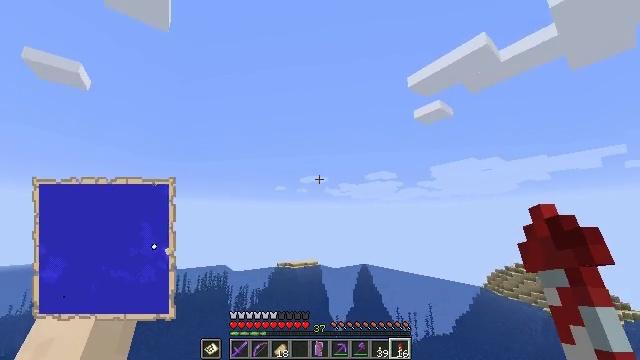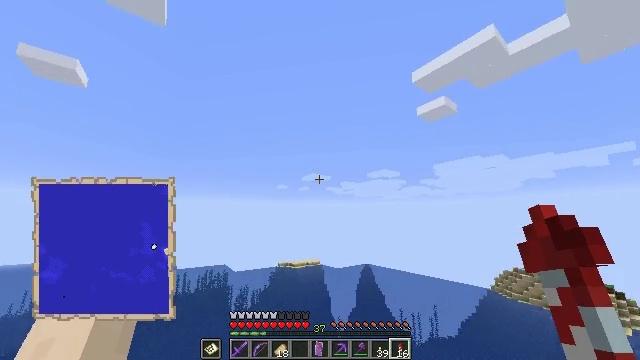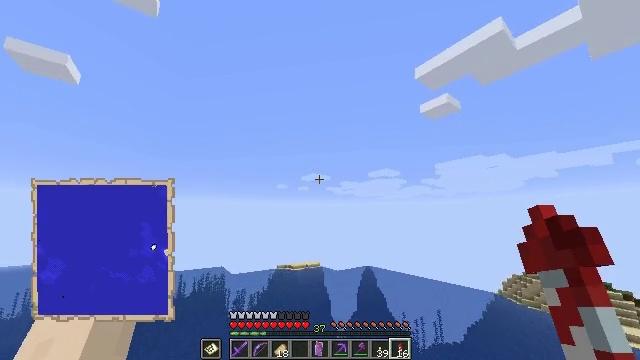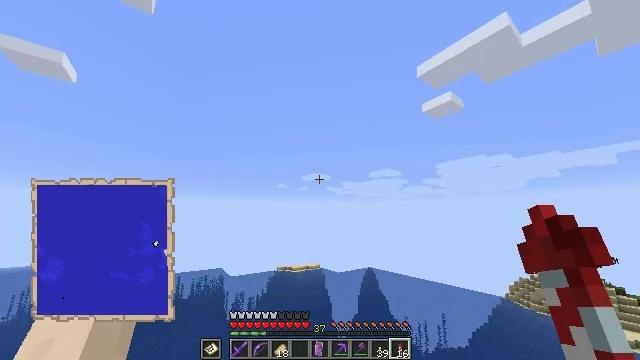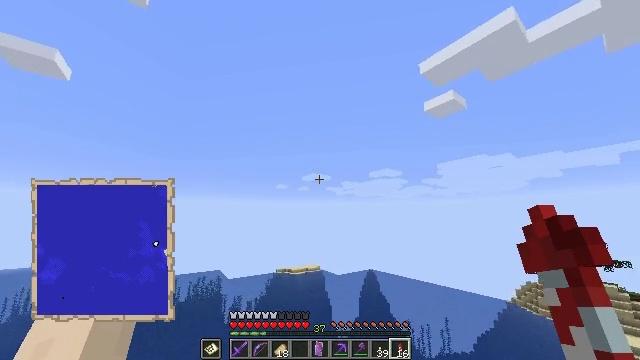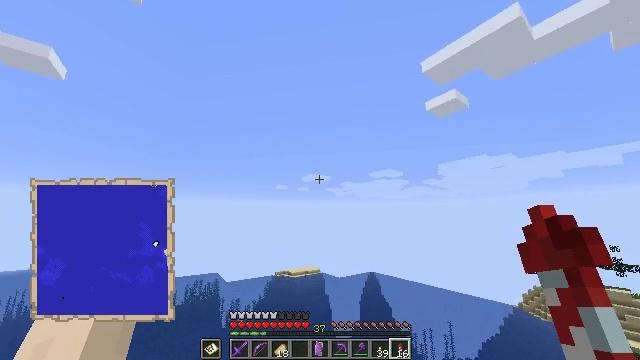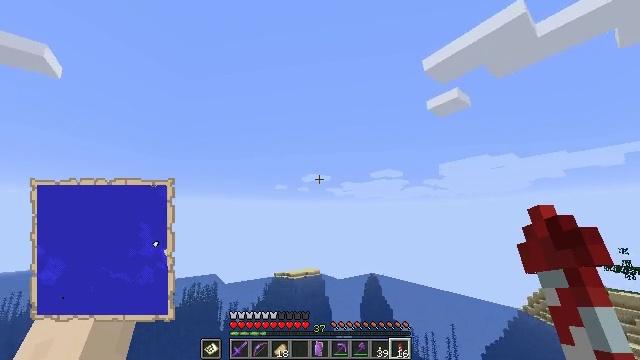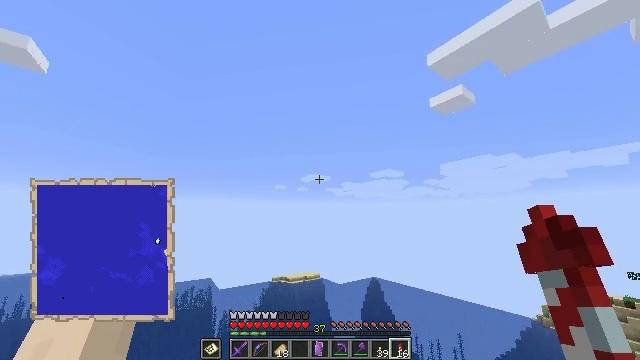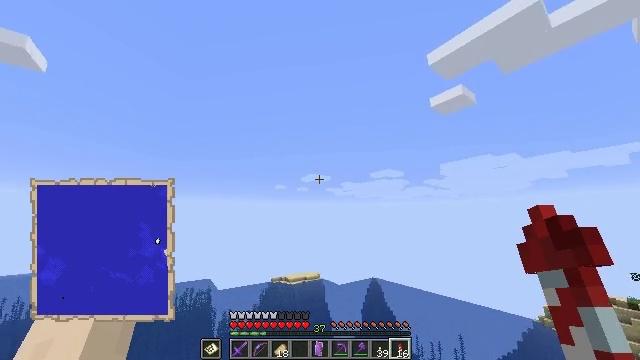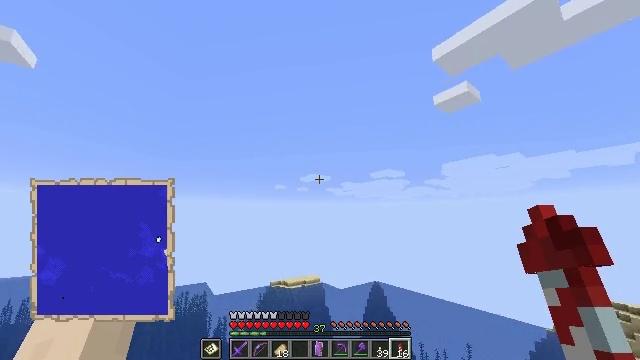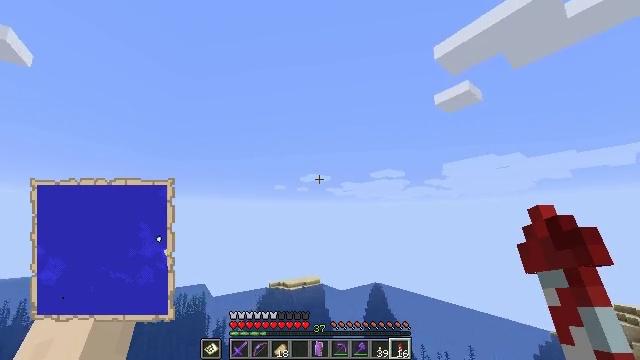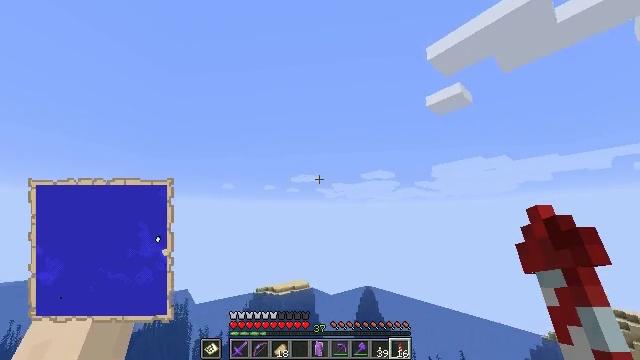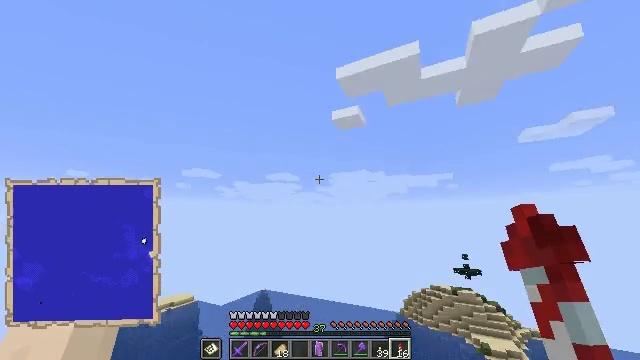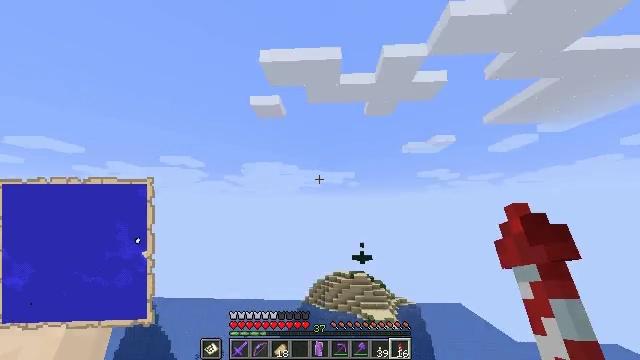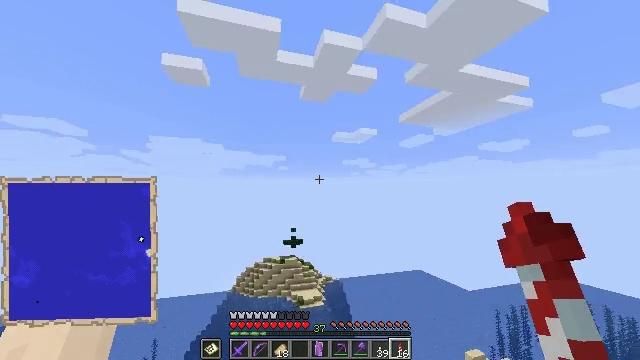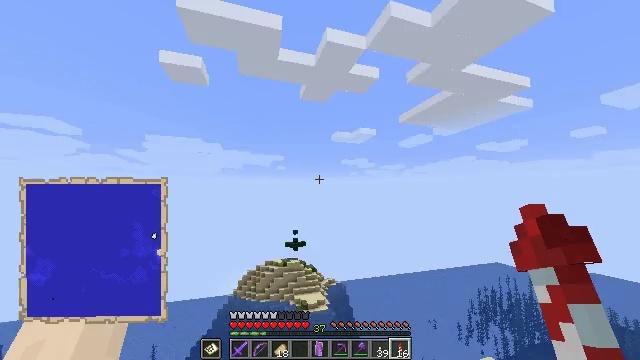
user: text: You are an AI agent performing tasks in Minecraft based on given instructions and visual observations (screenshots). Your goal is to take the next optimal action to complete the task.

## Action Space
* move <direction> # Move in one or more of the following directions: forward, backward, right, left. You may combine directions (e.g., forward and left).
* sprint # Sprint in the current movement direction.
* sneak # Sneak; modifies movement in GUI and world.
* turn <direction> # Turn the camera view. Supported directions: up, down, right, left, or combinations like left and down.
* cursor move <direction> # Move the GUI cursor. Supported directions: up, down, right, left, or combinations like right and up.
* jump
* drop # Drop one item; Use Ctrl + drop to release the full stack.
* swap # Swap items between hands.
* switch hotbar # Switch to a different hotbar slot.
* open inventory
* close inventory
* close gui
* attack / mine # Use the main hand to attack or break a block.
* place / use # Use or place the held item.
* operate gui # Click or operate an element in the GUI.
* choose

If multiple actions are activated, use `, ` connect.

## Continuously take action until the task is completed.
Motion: motion action
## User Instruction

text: Combine materials to craft a filled map.
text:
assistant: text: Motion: move forward, sprint
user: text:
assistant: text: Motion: move forward, sprint
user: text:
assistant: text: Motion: move forward, sprint
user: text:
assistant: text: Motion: move forward, sprint
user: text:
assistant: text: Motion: move forward, sprint
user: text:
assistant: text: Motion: move forward, sprint
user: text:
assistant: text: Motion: move forward, sprint
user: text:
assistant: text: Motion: move forward, sprint
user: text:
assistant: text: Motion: move forward, sprint
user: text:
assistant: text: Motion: move forward, sprint
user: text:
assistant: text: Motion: move forward, sprint, turn right
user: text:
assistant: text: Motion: move forward, sprint, turn right
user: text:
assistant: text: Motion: move forward, sprint, turn right and down
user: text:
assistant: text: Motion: move forward, sprint, turn right and down
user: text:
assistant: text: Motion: move forward, sprint
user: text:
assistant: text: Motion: move forward, sprint
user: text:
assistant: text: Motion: move forward, sprint, turn right
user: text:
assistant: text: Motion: move forward, sprint, turn right and down
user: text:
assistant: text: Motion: move forward, sprint, turn right
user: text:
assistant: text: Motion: move forward, sprint, turn right
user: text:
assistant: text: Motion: move forward, sprint, turn right
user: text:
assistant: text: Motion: move forward, sprint, turn right
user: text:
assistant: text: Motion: move forward, sprint, turn right
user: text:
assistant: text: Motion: move forward, sprint, turn right
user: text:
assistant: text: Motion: move forward, sprint, turn right
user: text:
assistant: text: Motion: move forward, sprint, turn right
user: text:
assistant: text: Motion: move forward, sprint, turn right
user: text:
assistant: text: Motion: move forward, sprint, turn right
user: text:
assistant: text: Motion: move forward, sprint
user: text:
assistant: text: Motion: move forward, sprint